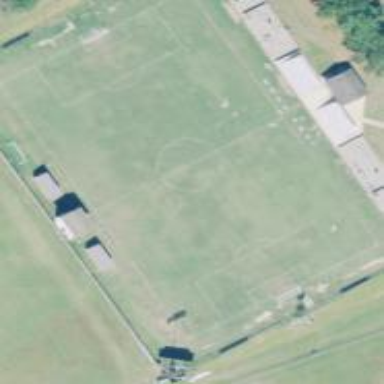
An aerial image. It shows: Soccer pitch designated for leisure and sports activities.